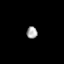
Tissue: prostate
Cell type: T cells
Senescence score: 0.7462
Nuclear area (px): 126
Mean DAPI intensity: 166.786